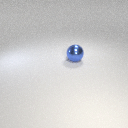
large blue metal sphere